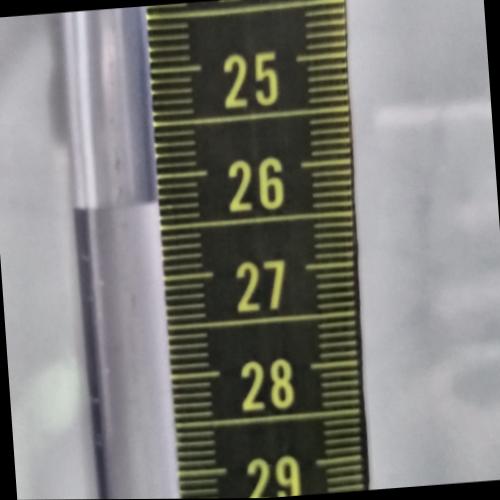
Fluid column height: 26.2 cm